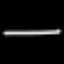
Label: line